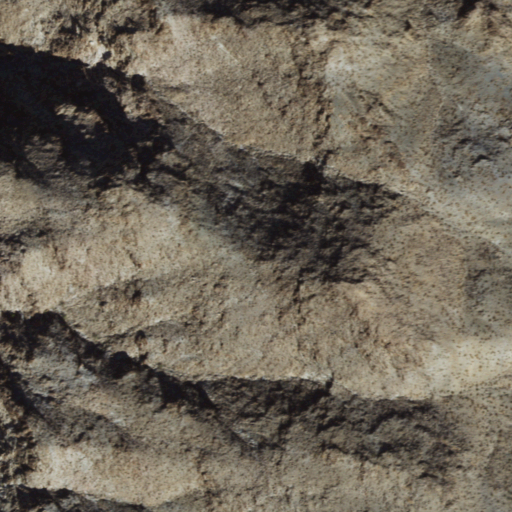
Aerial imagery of ridge(s) in Arizona named Canyon Ridge containing only shrub